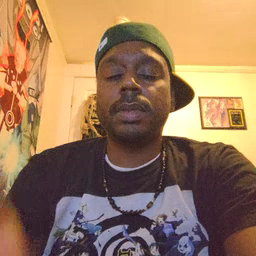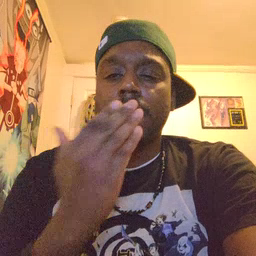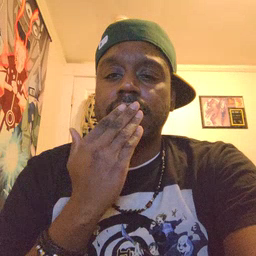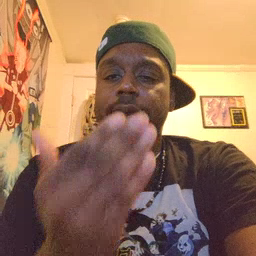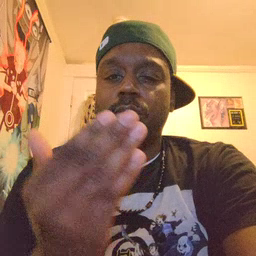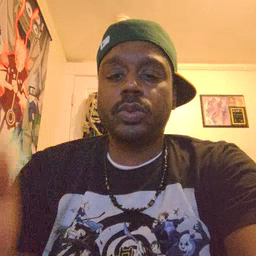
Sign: thankyou